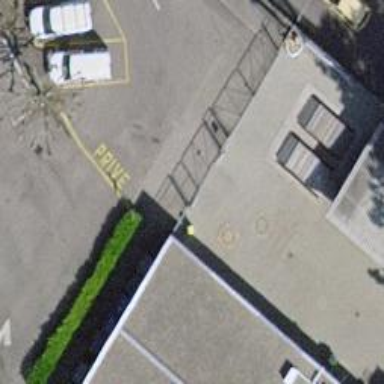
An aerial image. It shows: Gate.